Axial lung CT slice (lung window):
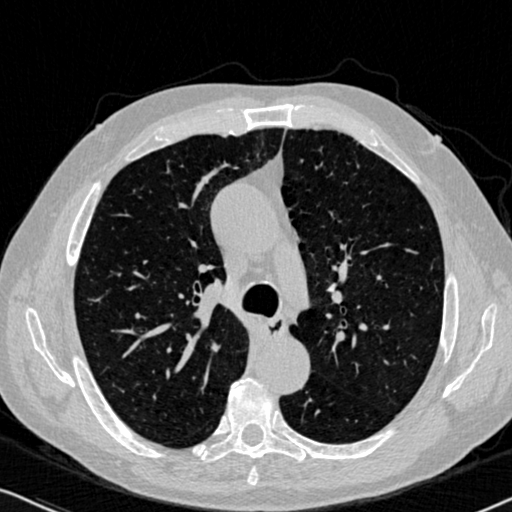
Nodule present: no